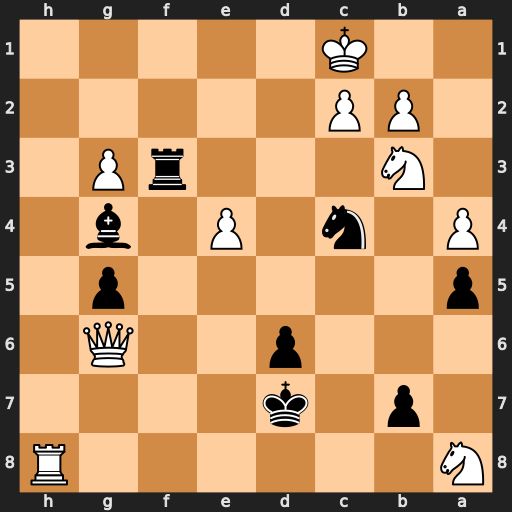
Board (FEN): N6R/1p1k4/3p2Q1/p5p1/P1n1P1b1/1N3rP1/1PP5/2K5
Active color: b
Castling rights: -
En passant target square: -
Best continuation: Rf1#